Question: I want to use a grid, stretched across the entire available area, as the content for a RadioButton, and I want the RadioButton's bullet to be vertically aligned.
Getting the grid to stretch across the entire area is easy enough, I just set the HorizontalContentAlignment property on the RadioButton:
'''
<RadioButton HorizontalContentAlignment="Stretch">
<Grid>
<Grid.ColumnDefinitions>
<ColumnDefinition Width="Auto"/>
<ColumnDefinition Width="*"/>
</Grid.ColumnDefinitions>
<Grid.RowDefinitions>
<RowDefinition Height="Auto"/>
<RowDefinition Height="Auto"/>
</Grid.RowDefinitions>
<TextBlock>Foo</TextBlock>
<TextBox Grid.Column="1"/>
<TextBlock Grid.Row="1">The quick brown fox</TextBlock>
<TextBox Grid.Row="1" Grid.Column="1"/>
</Grid>
</RadioButton>
'''
And following Simon Weaver's answer to this <URL>, I can vertically align the radio button's bullet relatively easily:
'''
<RadioButton HorizontalContentAlignment="Stretch">
<TextBlock Grid.IsSharedSizeScope="True">
<Grid>
<Grid.ColumnDefinitions>
<ColumnDefinition Width="Auto" SharedSizeGroup="A"/>
<ColumnDefinition Width="*"/>
</Grid.ColumnDefinitions>
<TextBlock>Foo</TextBlock>
<TextBox Grid.Column="1"/>
</Grid>
<LineBreak/>
<Grid>
<Grid.ColumnDefinitions>
<ColumnDefinition Width="Auto" SharedSizeGroup="A"/>
<ColumnDefinition Width="*"/>
</Grid.ColumnDefinitions>
<TextBlock Grid.Row="1">The quick brown fox</TextBlock>
<TextBox Grid.Row="1" Grid.Column="1"/>
</Grid>
</TextBlock>
</RadioButton>
'''
The trouble is, having done that, the content no longer stretches.

How can I get a vertically aligned bullet a stretching grid?
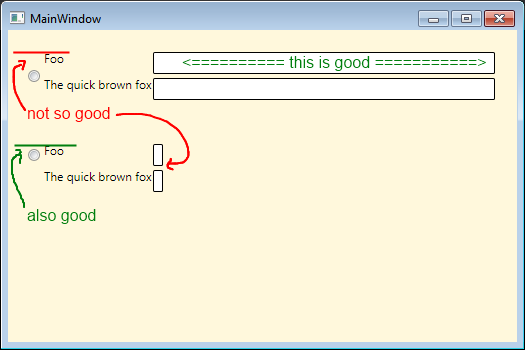
Answer: The TextBlock is being stretched properly, but the grid inside it is not. Presumably that's just the way TextBlock works.
The following is a bit hacky, but it works:
'''
<RadioButton HorizontalContentAlignment="Stretch">
<TextBlock Name="Text" Grid.IsSharedSizeScope="True">
<Grid Width="{Binding ElementName=Text, Path=ActualWidth}">
'''